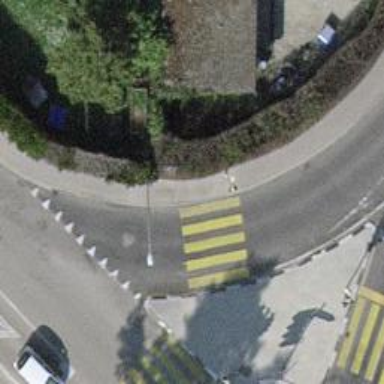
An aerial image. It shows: Marked zebra crossing with distinct zebra markings.